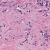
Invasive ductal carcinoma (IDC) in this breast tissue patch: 1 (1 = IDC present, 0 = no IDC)